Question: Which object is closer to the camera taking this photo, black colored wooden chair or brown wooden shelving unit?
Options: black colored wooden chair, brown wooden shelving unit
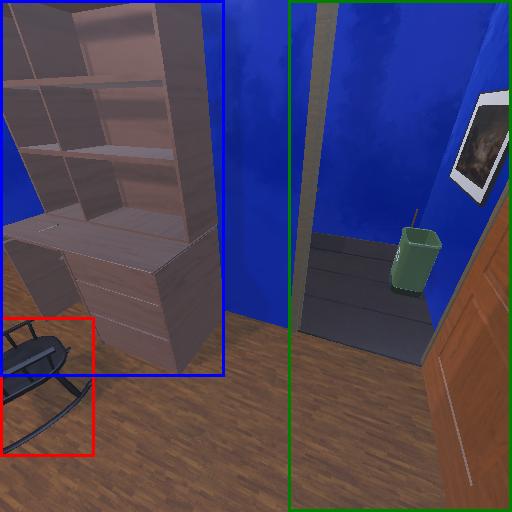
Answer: black colored wooden chair